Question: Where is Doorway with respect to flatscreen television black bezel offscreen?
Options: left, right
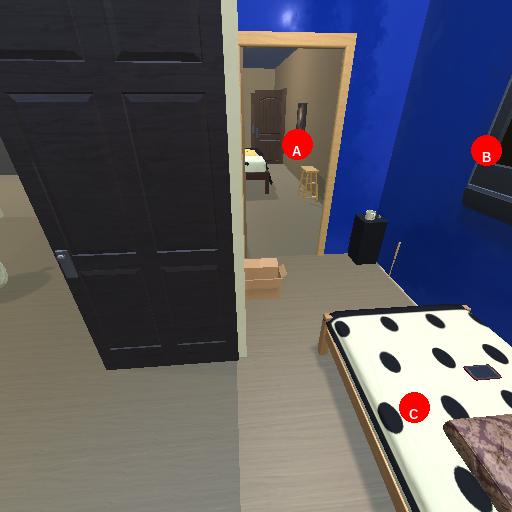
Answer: left